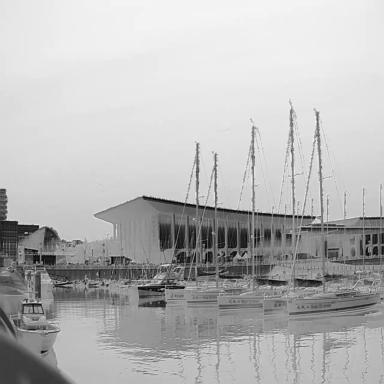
There are seven objects shown in the infrared image, including two canoes, and five sailboats.